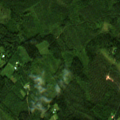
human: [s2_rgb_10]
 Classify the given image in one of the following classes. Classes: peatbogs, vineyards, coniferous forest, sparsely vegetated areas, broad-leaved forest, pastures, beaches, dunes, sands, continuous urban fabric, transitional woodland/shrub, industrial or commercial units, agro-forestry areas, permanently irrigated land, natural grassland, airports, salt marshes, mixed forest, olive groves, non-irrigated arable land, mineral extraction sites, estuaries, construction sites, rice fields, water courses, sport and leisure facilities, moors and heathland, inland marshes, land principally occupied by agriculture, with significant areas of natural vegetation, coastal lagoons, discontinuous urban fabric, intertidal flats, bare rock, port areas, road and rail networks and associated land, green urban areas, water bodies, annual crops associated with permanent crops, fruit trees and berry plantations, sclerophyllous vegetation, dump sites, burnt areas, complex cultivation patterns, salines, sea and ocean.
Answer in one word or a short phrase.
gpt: land principally occupied by agriculture, with significant areas of natural vegetation, broad-leaved forest, coniferous forest, mixed forest